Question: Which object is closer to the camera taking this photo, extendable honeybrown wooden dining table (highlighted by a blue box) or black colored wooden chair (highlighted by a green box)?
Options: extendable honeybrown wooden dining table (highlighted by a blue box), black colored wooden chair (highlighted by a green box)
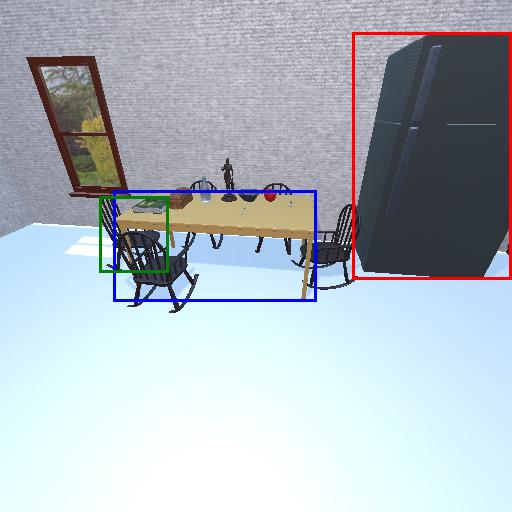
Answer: extendable honeybrown wooden dining table (highlighted by a blue box)